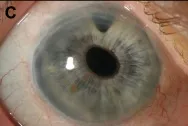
DMEK surgery with pre-existing iris-sutured IOL. C, Appearance 3 months after DMEK surgery, showing a clear cornea with a well-centered and well-attached graft and unchanged position of the IOL.
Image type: ophthalmic_imaging (slit_lamp_photograph)